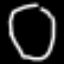
Label: octagon